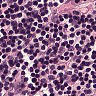
Metastatic tissue present: no